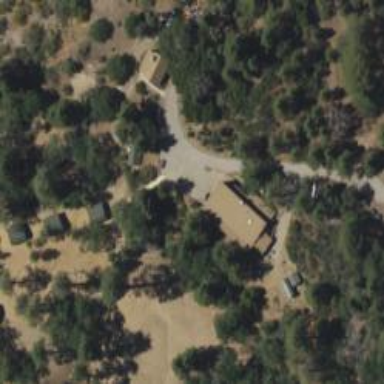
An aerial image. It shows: Summer camp located in leisure land.